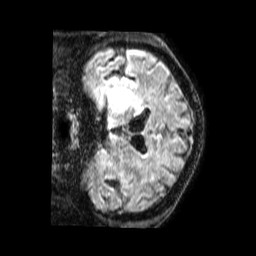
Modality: FLAIR
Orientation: coronal
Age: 78
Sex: male
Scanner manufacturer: philips
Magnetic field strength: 1.5 T
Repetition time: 4.8 s
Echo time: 0.3364 s